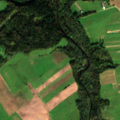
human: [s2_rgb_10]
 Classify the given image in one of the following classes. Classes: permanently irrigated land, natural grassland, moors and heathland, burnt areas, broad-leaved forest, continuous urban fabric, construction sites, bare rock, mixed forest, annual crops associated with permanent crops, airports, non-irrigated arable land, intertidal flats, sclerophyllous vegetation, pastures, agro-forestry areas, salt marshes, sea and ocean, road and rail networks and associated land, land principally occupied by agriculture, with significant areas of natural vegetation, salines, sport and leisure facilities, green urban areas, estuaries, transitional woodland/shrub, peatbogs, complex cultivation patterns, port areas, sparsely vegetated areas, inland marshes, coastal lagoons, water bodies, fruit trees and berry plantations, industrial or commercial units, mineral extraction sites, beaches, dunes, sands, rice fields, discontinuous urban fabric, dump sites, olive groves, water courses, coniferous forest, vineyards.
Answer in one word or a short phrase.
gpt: non-irrigated arable land, complex cultivation patterns, land principally occupied by agriculture, with significant areas of natural vegetation, broad-leaved forest, coniferous forest